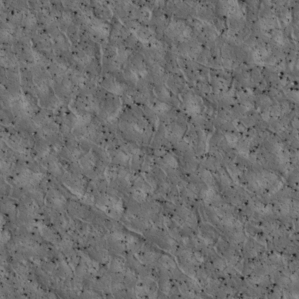
Label: non_frost